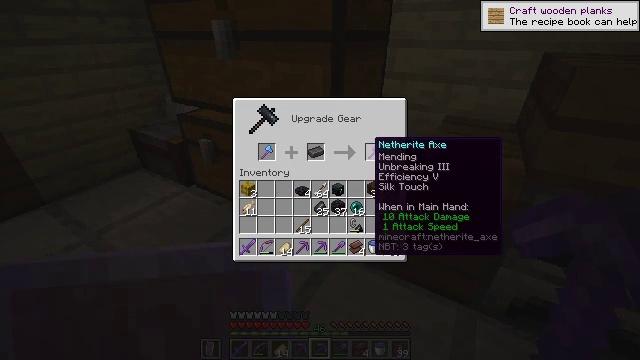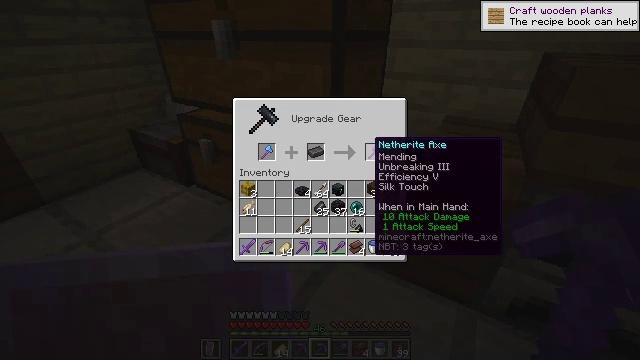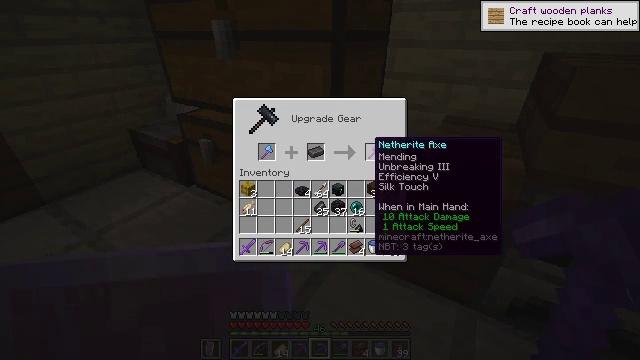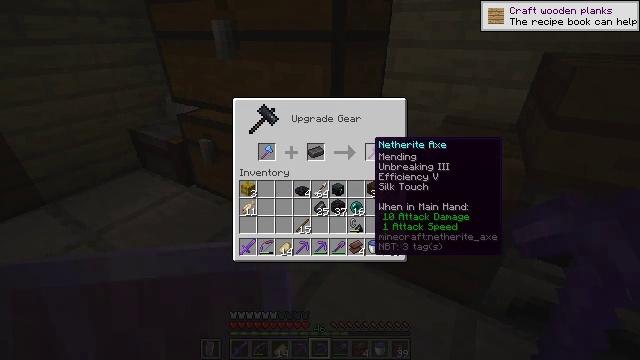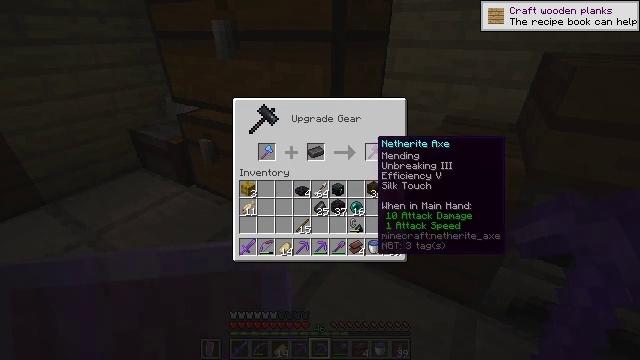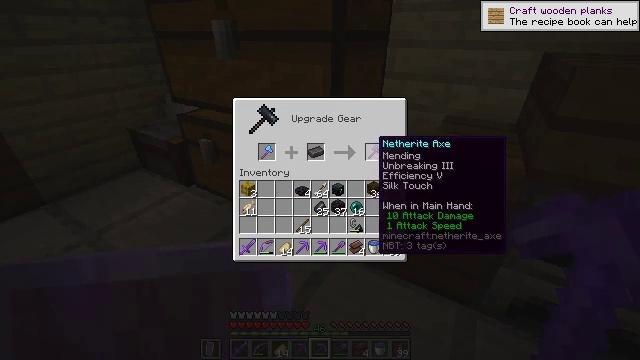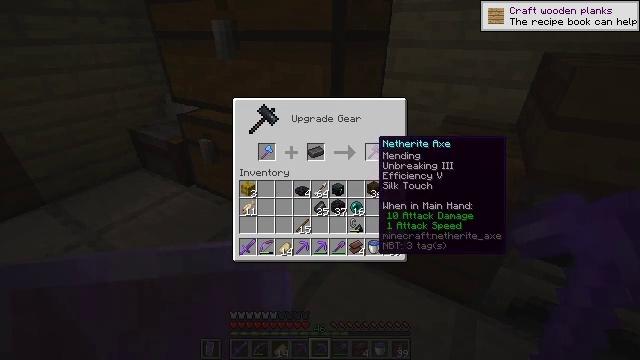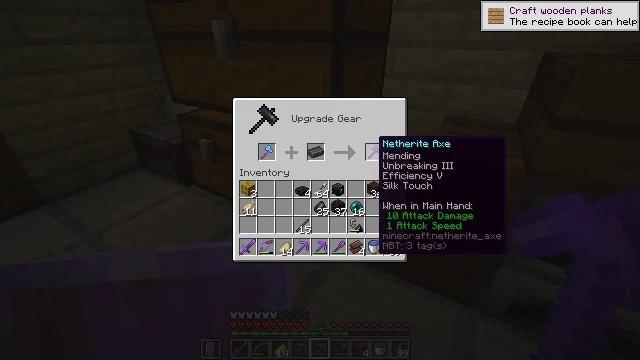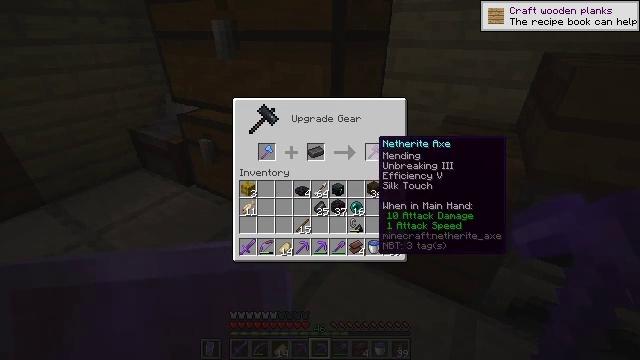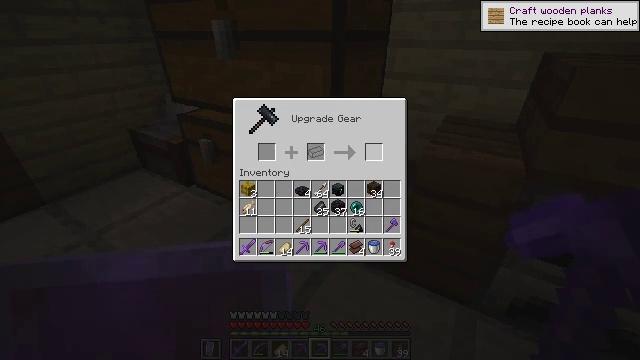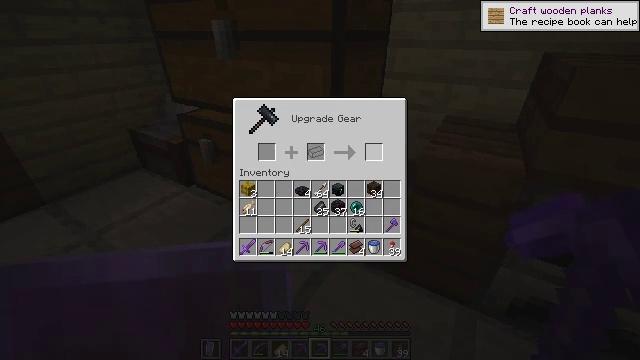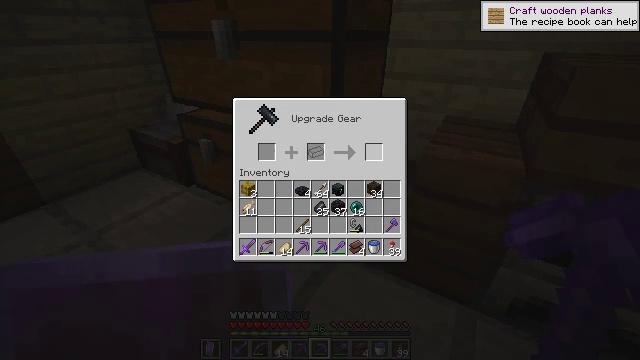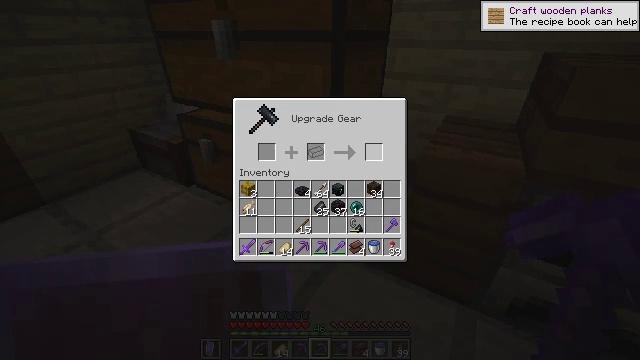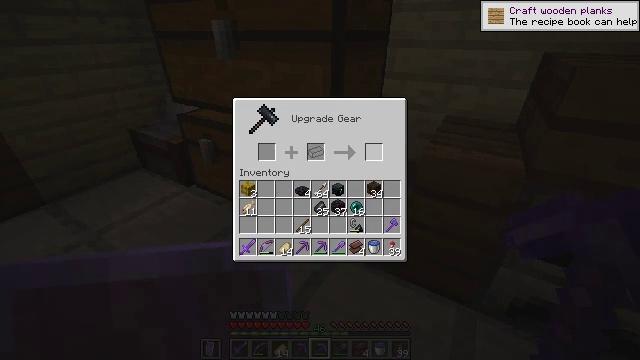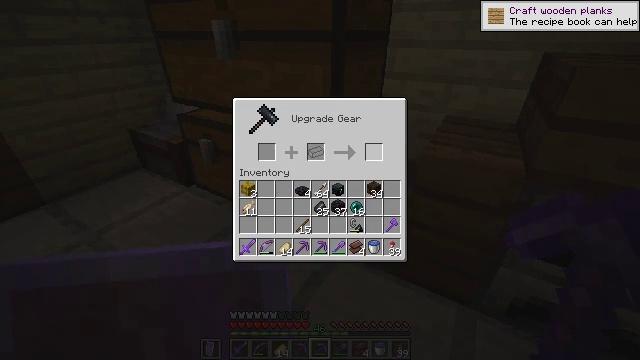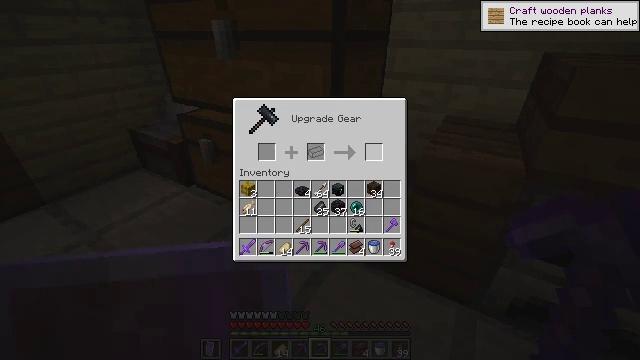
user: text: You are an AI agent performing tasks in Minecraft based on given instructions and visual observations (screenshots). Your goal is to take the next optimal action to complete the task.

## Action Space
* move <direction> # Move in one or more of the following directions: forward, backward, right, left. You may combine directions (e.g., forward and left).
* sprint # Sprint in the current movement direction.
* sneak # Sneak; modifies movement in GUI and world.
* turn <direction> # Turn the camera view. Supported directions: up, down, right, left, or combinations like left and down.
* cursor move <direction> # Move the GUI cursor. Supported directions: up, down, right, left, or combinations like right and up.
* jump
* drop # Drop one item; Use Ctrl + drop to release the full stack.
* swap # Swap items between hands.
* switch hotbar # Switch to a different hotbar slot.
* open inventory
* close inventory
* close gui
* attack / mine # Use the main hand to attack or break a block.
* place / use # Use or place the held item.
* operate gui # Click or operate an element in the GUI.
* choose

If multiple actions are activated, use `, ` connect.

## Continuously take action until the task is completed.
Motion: motion action
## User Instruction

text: Interact with the furnace to make netherite scrap.
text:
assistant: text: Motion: no_op
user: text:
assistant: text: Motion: no_op
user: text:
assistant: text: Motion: no_op
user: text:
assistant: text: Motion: sneak
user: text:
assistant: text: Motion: sneak
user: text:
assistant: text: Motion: sneak
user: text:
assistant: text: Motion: sneak
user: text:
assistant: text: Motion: sneak
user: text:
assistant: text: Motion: sneak, attack / mine
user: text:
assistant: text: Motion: sneak, attack / mine
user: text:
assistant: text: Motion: sneak, attack / mine
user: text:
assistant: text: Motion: sneak, attack / mine
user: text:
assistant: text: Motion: sneak, attack / mine
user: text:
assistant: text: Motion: sneak, attack / mine
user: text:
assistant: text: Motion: sneak, attack / mine
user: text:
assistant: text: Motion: sneak, attack / mine
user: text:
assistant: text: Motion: sneak, attack / mine
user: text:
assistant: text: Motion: no_op
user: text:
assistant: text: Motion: no_op
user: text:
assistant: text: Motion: no_op
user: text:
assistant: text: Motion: no_op
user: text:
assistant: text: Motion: no_op
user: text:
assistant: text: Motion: no_op
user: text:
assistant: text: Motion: no_op
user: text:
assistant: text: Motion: turn right
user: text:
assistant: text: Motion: turn right
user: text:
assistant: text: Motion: turn right and down
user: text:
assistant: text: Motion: turn right and up
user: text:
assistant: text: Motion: no_op
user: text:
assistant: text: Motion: no_op